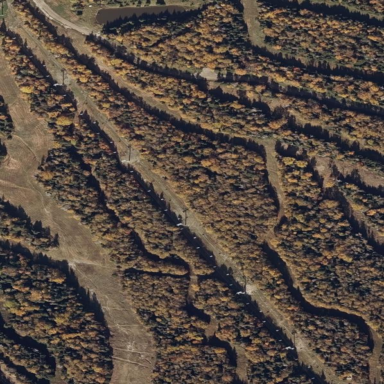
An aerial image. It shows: Coniferous forest area.